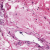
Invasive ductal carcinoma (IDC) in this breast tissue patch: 0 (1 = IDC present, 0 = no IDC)